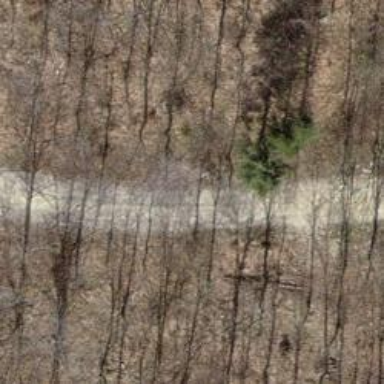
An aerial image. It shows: Unpaved track with grade2 surface.